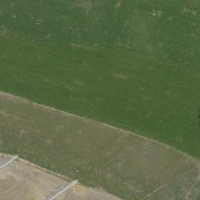
EUNIS habitat code: 52
Species observed at this site:
Tussilago farfara